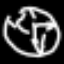
Label: clock